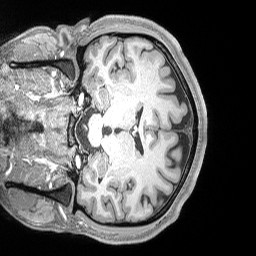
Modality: T1w
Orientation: coronal
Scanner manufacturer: siemens
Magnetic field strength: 3 T
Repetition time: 2.53 s
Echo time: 0.00169 s